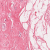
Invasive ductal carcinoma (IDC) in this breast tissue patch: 0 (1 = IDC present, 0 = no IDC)